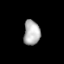
Tissue: lung
Cell type: Endothelial cells
Senescence score: 0.618
Nuclear area (px): 398
Mean DAPI intensity: 178.724